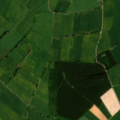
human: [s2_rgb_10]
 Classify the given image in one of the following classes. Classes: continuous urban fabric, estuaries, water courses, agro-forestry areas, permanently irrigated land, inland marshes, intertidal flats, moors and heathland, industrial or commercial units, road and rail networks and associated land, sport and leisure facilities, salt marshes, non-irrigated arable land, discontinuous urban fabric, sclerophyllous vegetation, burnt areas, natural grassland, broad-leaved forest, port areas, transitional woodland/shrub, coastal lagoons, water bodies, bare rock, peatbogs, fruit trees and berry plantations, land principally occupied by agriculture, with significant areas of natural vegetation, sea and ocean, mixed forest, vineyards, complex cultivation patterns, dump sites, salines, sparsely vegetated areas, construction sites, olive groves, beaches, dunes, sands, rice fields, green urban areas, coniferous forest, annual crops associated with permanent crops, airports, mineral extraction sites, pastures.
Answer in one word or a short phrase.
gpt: pastures, coniferous forest